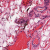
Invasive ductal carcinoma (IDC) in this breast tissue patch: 0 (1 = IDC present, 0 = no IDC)